Question: I want to plot a boxplot using ggplot2, and i have more than one facet, each facet has different terms, as follows:
'''
library(ggplot2)
p <- ggplot(
data=Data,
aes(x=trait,y=mean)
)
p <- p+facet_wrap(~SP,scales="free",nrow=1)
p <- p+geom_boxplot(aes(fill = Ref,
lower = mean - sd,
upper = mean + sd,
middle = mean,
ymin = min,
ymax = max,
width=c(rep(0.8/3,3),rep(0.8,9))),
lwd=0.5,
stat="identity")
'''

as showed, the width of box in different facet is not the same, is there any way to adjust all the box at a same scale? I had tried to use 'facet_grid', it can automatically change the width of facets, but all facets share the same y axis.
---
'''
Data <- structure(list(SP = structure(c(3L, 3L, 3L, 4L, 4L, 4L, 4L, 4L,
4L, 4L, 4L, 4L), .Label = c("Human", "Cattle", "Horse", "Maize"
), class = "factor"), Ref = structure(c(3L, 2L, 1L, 3L, 3L, 3L,
2L, 2L, 2L, 1L, 1L, 1L), .Label = c("LMM", "Half", "Adoptive"
), class = "factor"), trait = structure(c(11L, 11L, 11L, 14L,
13L, 12L, 14L, 13L, 12L, 14L, 13L, 12L), .Label = c("cad", "ht",
"t2d", "bd", "cd", "ra", "t1d", "fpro", "mkg", "scs", "coat colour",
"ywk", "ssk", "gdd"), class = "factor"), min = c(0.324122039,
0.336486555, 0.073152049, 0.895455441, 0.849944623, 0.825248005,
0.890413591, 0.852385351, 0.826470308, 0.889139116, 0.838256672,
0.723753592), max = c(0.665536838, 0.678764774, 0.34033228, 0.919794865,
0.955018001, 0.899903826, 0.913350912, 0.957305688, 0.89843716,
0.911257005, 0.955312678, 0.817489555), mean = c(<PHONE>,
<PHONE>, <PHONE>, 0.907436221, <PHONE>, <PHONE>,
<PHONE>, <PHONE>, <PHONE>, <PHONE>, <PHONE>,
<PHONE>), sd = c(0.0790133656517775, 0.09704320004497, 0.0767552215753863,
0.00611921020505611, 0.0339614482273291, 0.0199389195311925,
0.00598633573504195, 0.0332634006653858, 0.0196465508521771,
0.00592476494699222, 0.0348144156099722, 0.0271827880539459)), .Names = c("SP",
"Ref", "trait", "min", "max", "mean", "sd"), class = "data.frame", row.names = c(10L,
11L, 12L, 34L, 35L, 36L, 37L, 38L, 39L, 40L, 41L, 42L))
'''
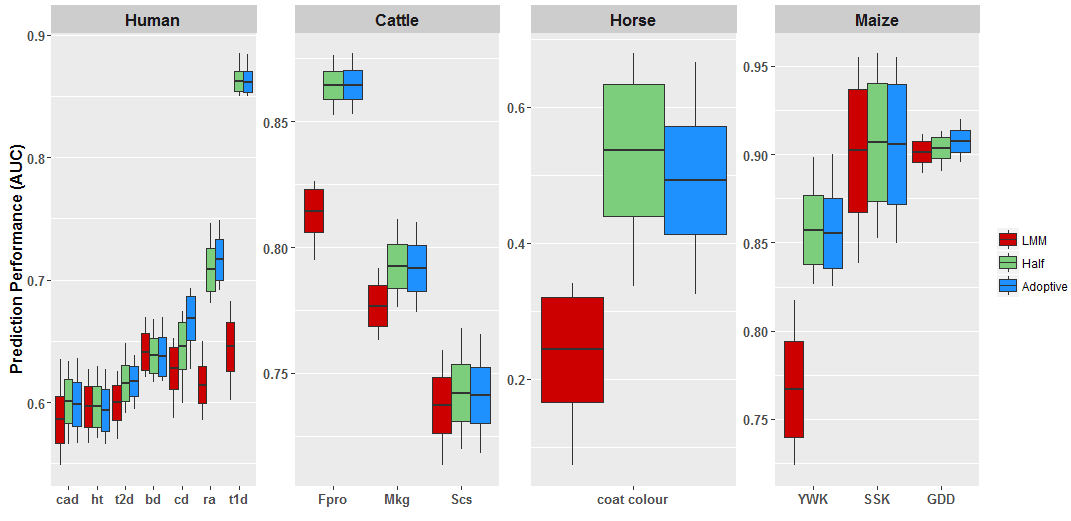
Answer: You can adjust facet widths after converting the ggplot object to a grob:
'''
# create ggplot object (no need to manipulate boxplot width here.
# we'll adjust the facet width directly later)
p <- ggplot(Data,
aes(x = trait, y = mean)) +
geom_boxplot(aes(fill = Ref,
lower = mean - sd,
upper = mean + sd,
middle = mean,
ymin = min,
ymax = max),
lwd = 0.5,
stat = "identity") +
facet_wrap(~ SP, scales = "free", nrow = 1) +
scale_x_discrete(expand = c(0, 0.5)) + # change additive expansion from default 0.6 to 0.5
theme_bw()
# convert ggplot object to grob object
gp <- ggplotGrob(p)
# optional: take a look at the grob object's layout
gtable::gtable_show_layout(gp)
# get gtable columns corresponding to the facets (5 & 9, in this case)
facet.columns <- gp$layout$l[grepl("panel", gp$layout$name)]
# get the number of unique x-axis values per facet (1 & 3, in this case)
x.var <- sapply(ggplot_build(p)$layout$panel_scales_x,
function(l) length(l$range$range))
# change the relative widths of the facet columns based on
# how many unique x-axis values are in each facet
gp$widths[facet.columns] <- gp$widths[facet.columns] * x.var
# plot result
grid::grid.draw(gp)
'''
<URL>